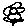
Label: flower